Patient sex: F
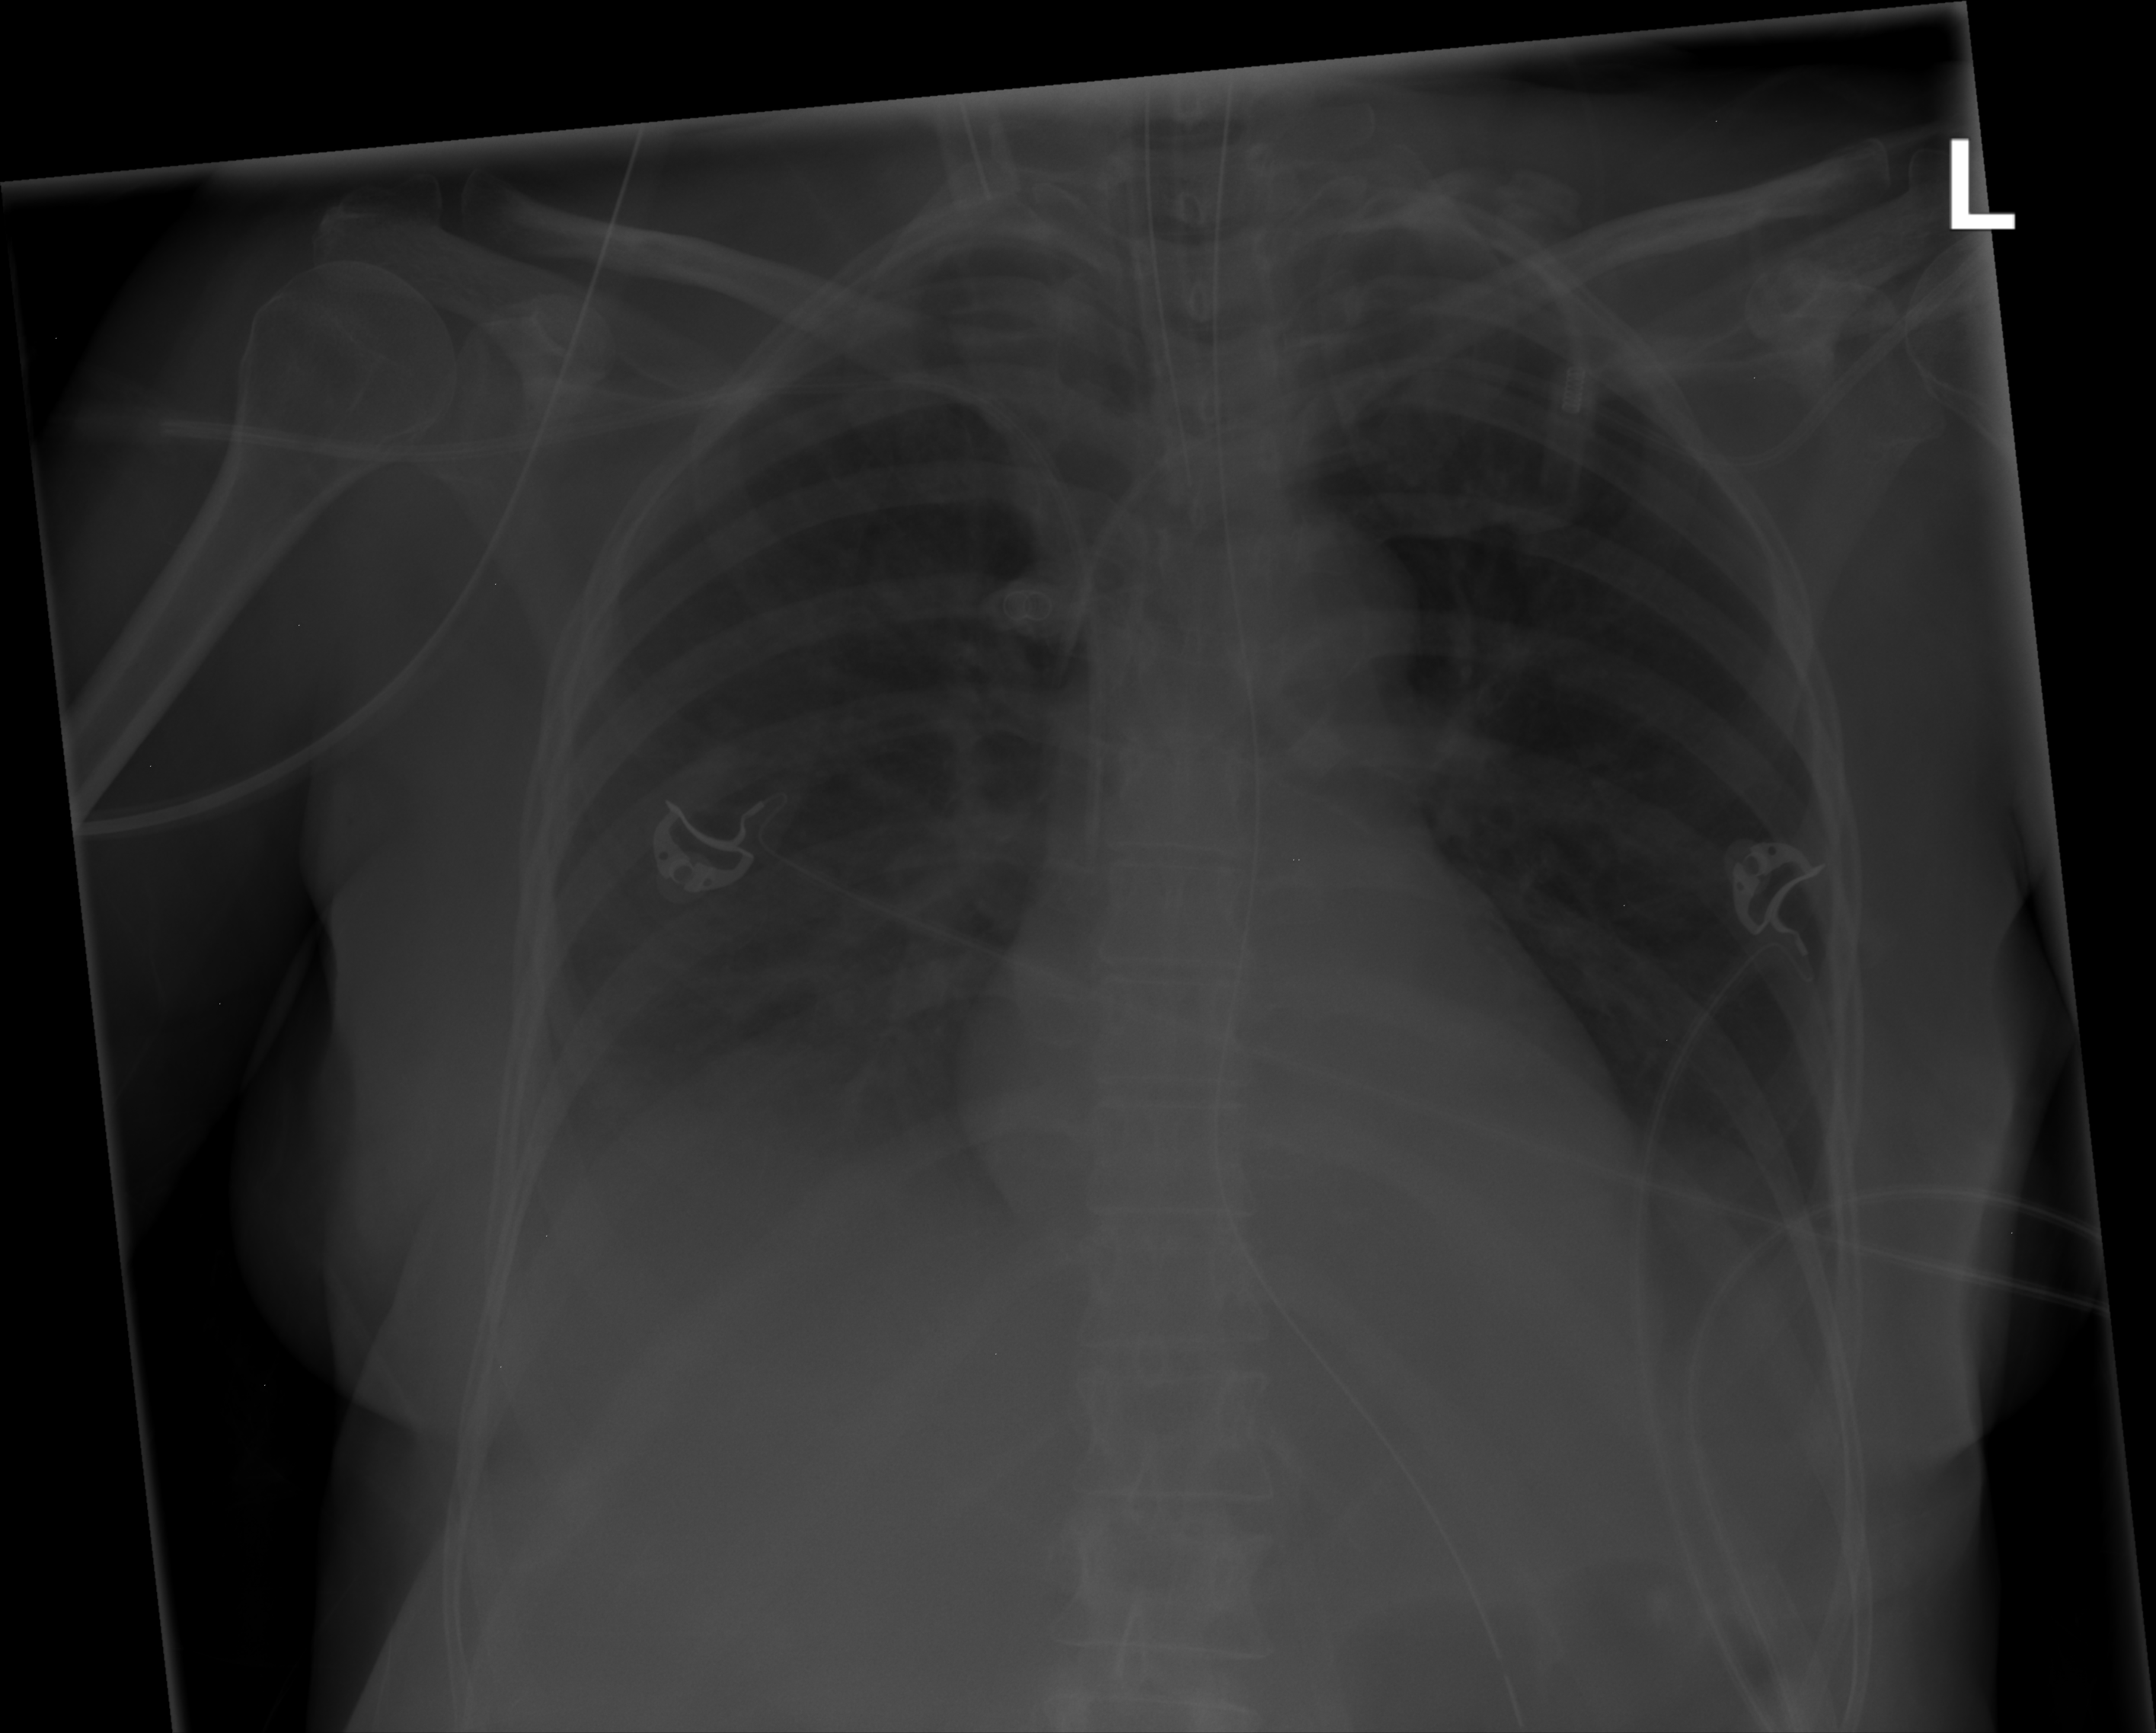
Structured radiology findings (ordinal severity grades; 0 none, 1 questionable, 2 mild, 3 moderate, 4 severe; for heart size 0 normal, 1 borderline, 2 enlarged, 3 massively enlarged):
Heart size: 0
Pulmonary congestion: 0
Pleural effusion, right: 2
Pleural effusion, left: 2
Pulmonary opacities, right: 0
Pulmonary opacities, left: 0
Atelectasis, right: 2
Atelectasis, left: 0